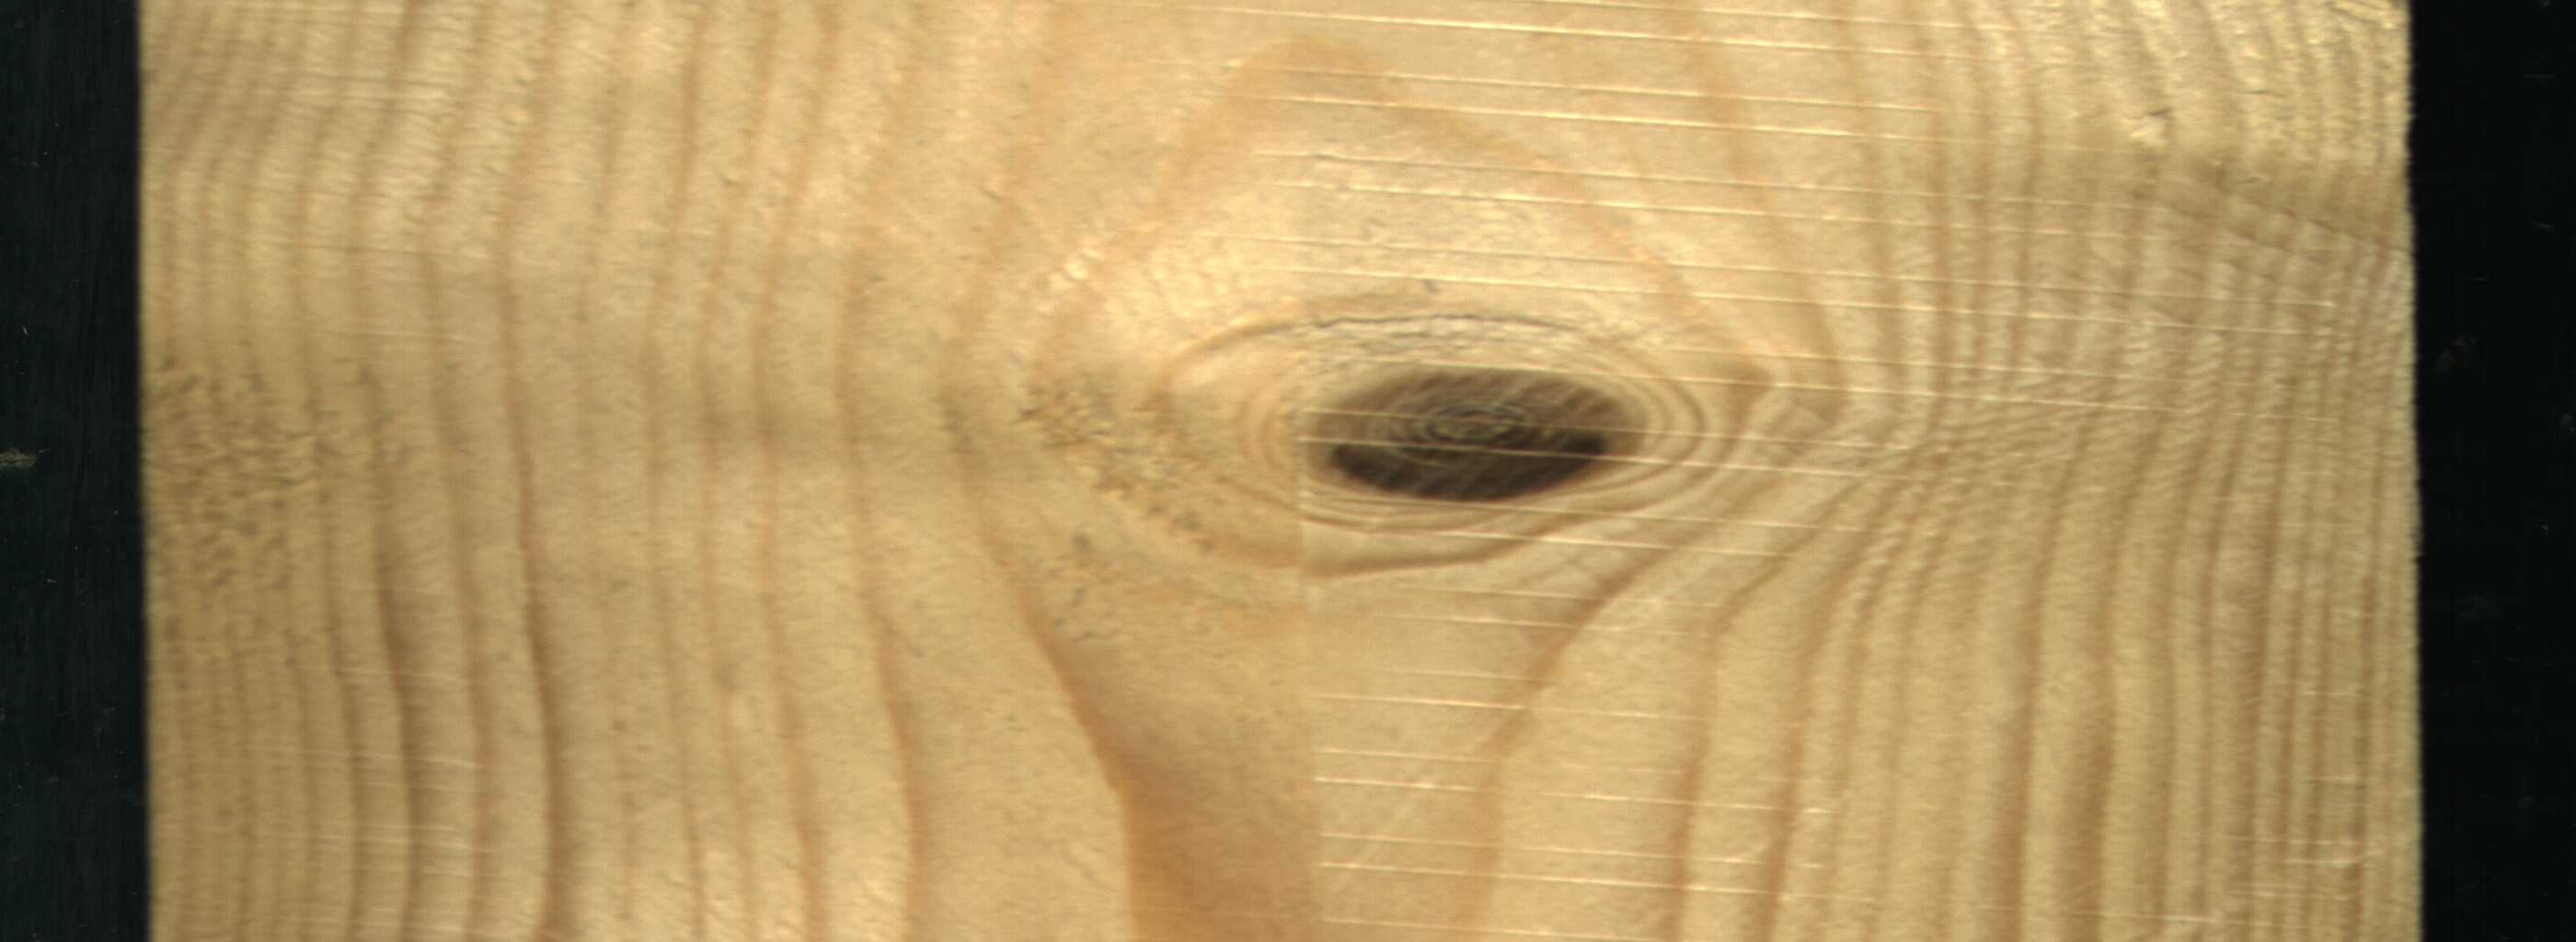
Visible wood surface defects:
Dead_Knot